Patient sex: M
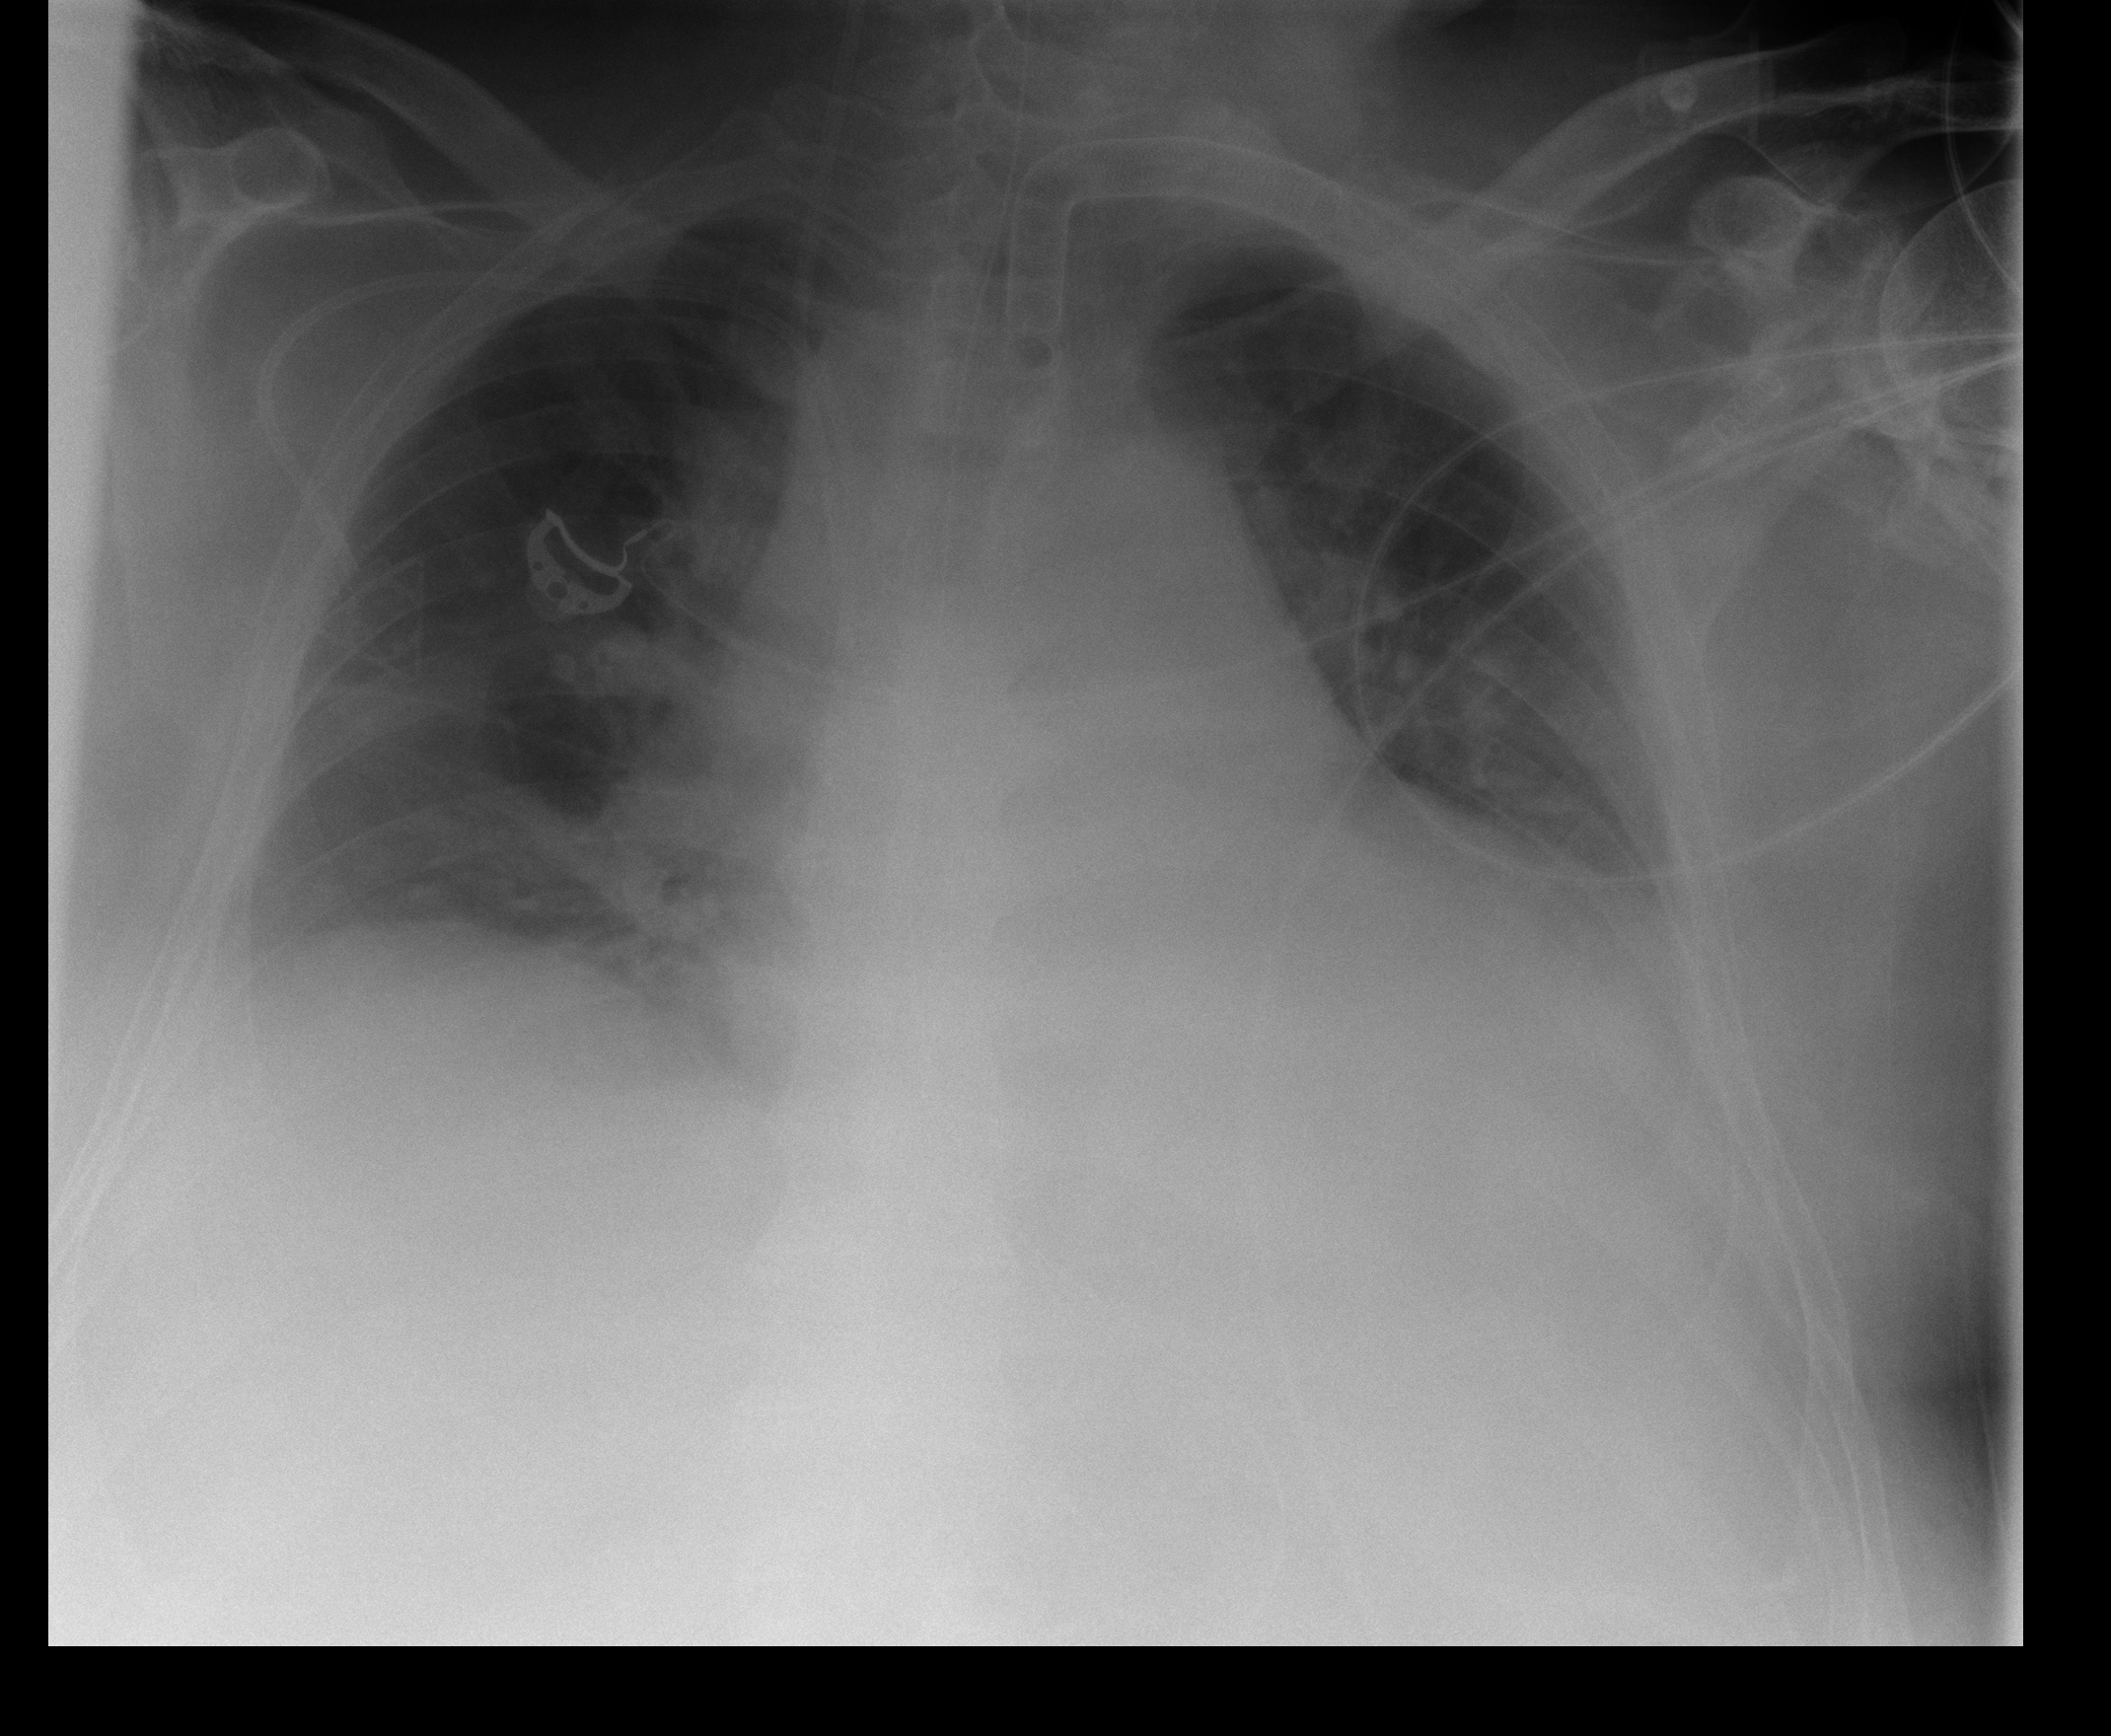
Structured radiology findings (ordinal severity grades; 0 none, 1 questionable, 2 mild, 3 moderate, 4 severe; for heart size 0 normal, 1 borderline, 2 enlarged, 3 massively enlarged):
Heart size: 2
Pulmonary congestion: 2
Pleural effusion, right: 0
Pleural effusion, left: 0
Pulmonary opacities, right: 0
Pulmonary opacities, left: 0
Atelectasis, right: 1
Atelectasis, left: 2